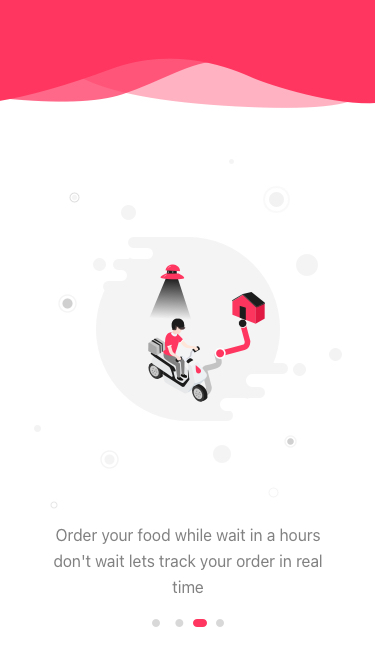
Text in this UI design:
Order your food while wait in a hours
don't wait lets track your order in real time